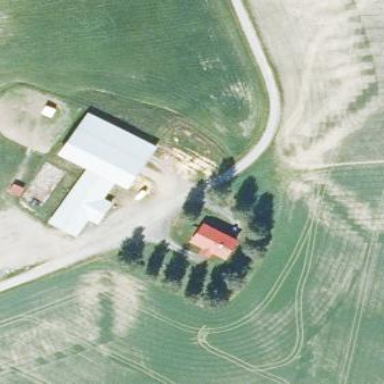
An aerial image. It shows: Farmyard area.